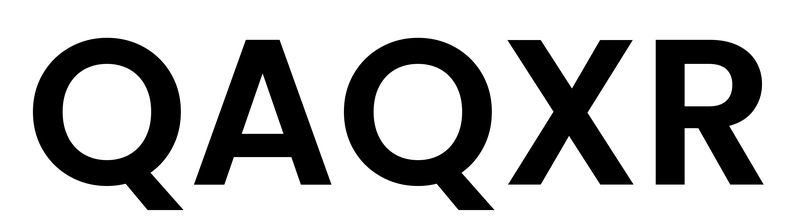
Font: Poppins-SemiBold